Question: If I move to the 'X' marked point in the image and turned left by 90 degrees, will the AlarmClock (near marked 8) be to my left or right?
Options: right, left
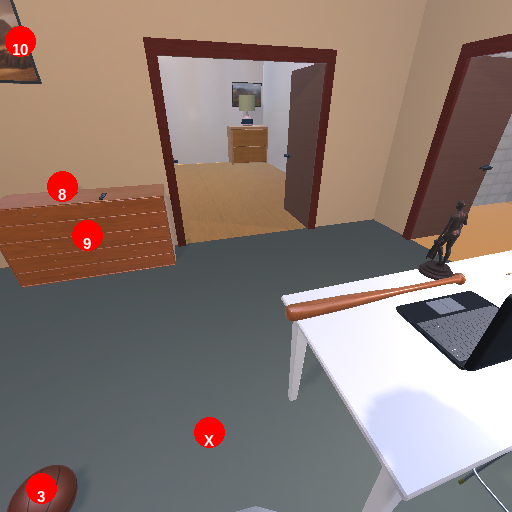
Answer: right